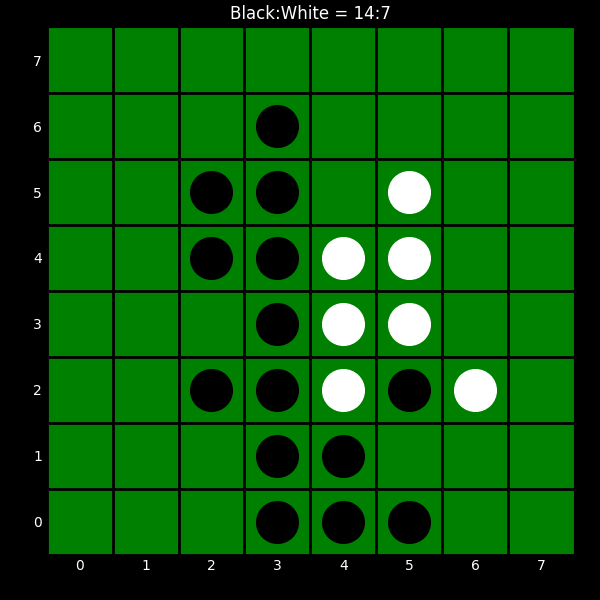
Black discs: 14
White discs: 7